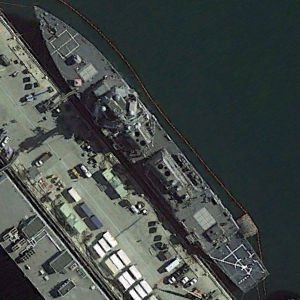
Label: destroyer